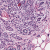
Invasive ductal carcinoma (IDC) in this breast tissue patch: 1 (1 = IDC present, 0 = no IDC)